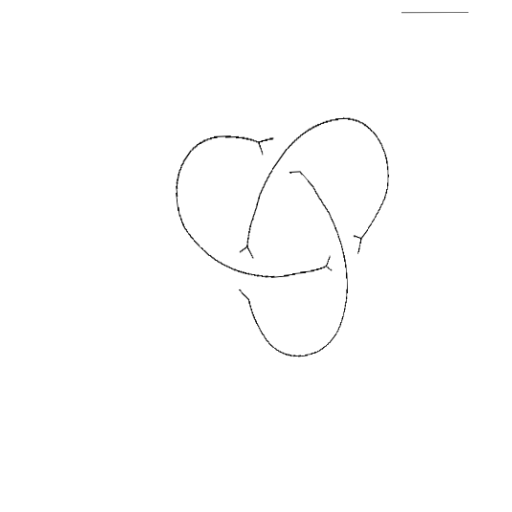
Crossing number: 3